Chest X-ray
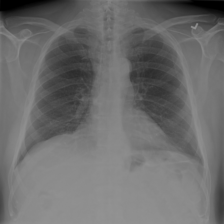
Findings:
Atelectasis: positive
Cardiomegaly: negative
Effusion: negative
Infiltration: negative
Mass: negative
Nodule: negative
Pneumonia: negative
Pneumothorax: negative
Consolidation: negative
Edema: negative
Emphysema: negative
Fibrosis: negative
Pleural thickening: negative
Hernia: negative